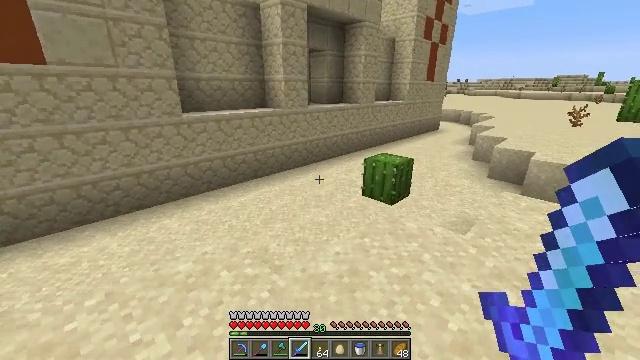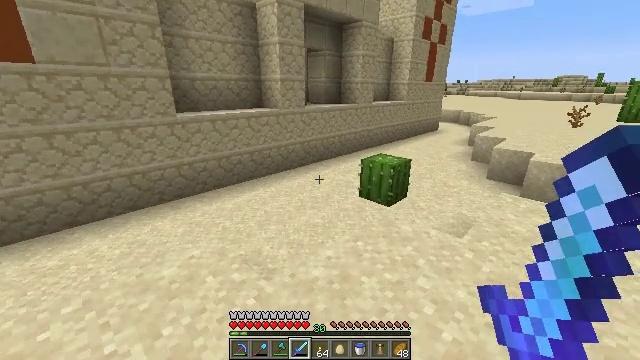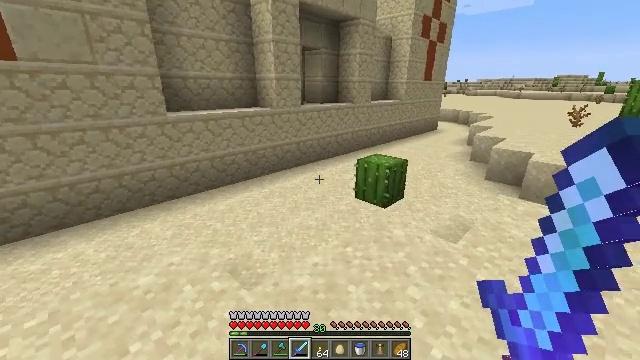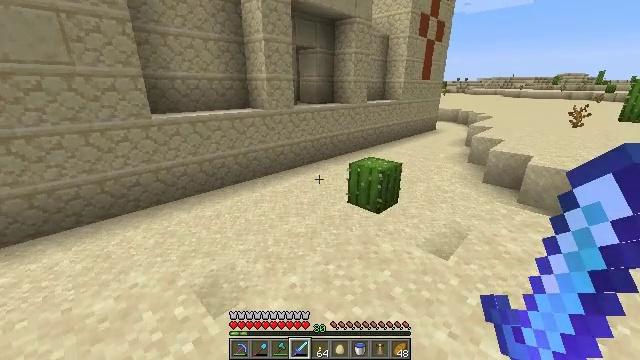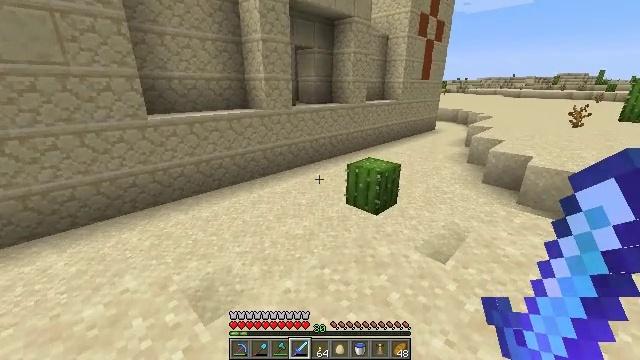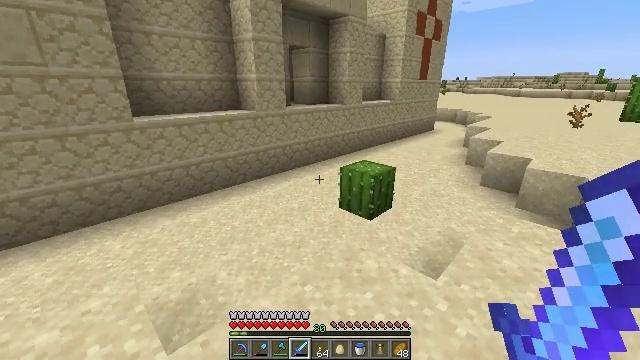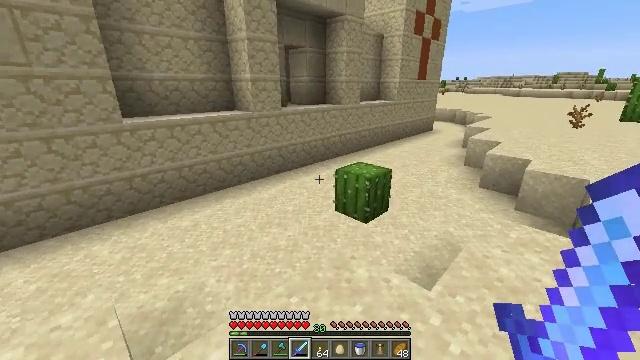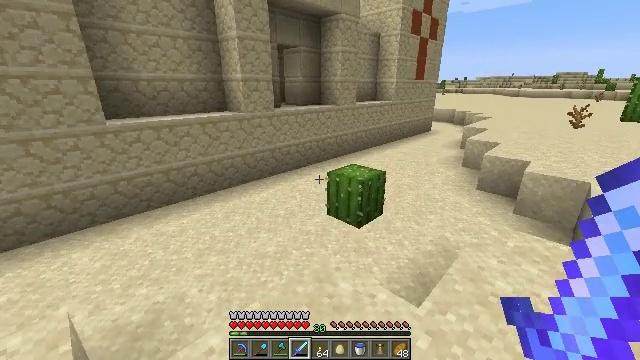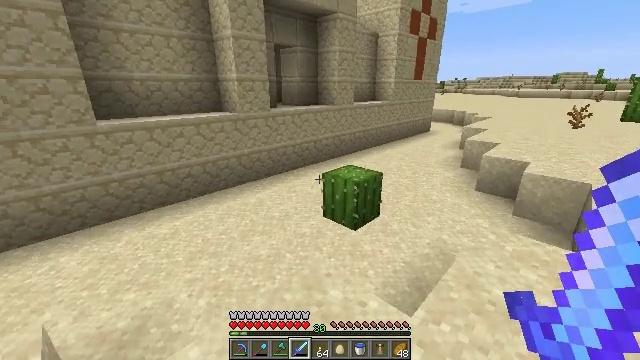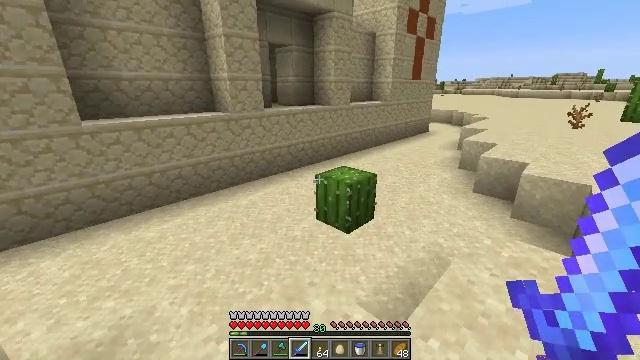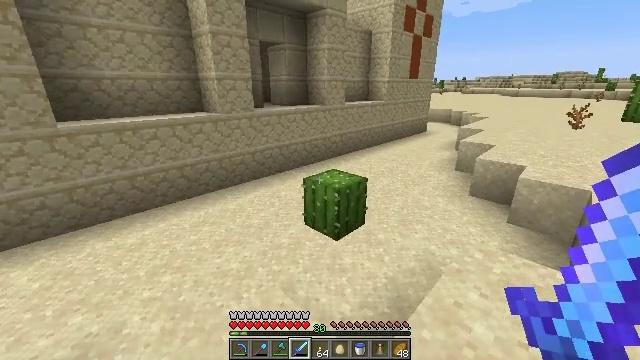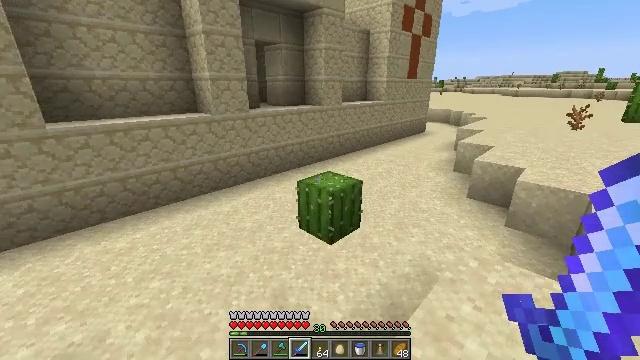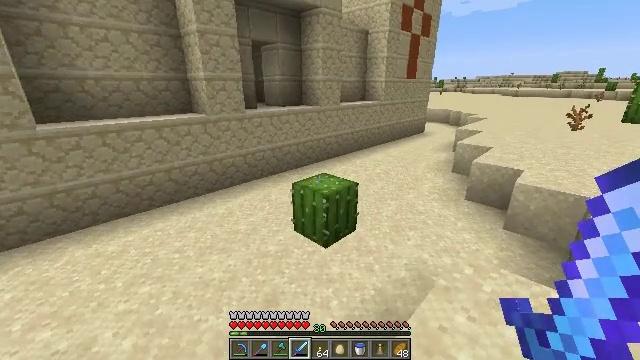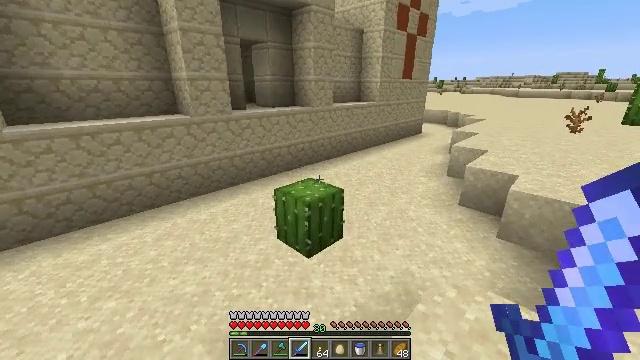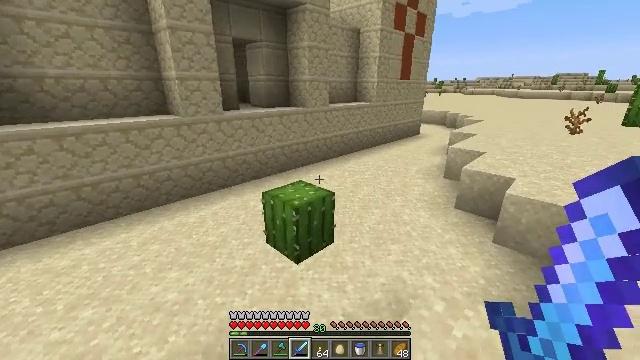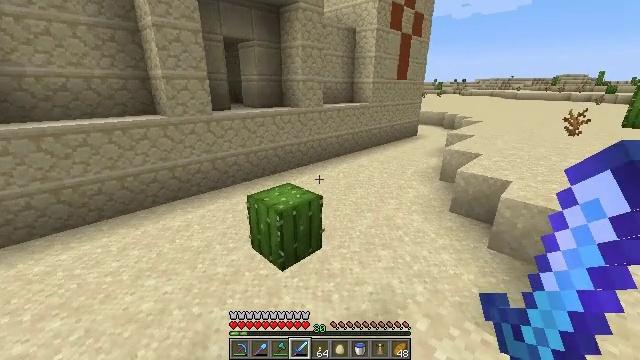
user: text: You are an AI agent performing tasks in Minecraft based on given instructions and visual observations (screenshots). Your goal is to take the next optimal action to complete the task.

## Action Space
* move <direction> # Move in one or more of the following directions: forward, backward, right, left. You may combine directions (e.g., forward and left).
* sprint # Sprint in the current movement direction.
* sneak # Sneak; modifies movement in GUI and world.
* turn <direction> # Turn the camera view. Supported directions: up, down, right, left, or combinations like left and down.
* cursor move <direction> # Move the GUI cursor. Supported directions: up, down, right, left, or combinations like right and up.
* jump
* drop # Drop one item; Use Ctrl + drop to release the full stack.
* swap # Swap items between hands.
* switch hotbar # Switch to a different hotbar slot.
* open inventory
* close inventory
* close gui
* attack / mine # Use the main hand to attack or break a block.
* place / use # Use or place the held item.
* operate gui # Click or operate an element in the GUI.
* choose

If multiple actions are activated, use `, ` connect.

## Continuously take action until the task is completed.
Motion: motion action
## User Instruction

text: Dig up the sandstone.
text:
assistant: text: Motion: move forward and move right
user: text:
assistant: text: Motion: move forward and move right
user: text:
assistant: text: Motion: move forward and move right
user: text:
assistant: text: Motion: move forward and move right
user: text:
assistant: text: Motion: move forward and move right
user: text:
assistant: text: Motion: move forward and move right
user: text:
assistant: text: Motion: move forward and move right
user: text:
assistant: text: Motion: move forward and move right
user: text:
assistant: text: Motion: move forward and move right
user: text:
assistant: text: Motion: move forward and move right
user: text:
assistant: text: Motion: move forward and move right
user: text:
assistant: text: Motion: move forward and move right
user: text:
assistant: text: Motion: move forward and move right
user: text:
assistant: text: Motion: move forward and move right
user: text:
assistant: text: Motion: move forward and move right
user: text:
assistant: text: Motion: move forward and move right
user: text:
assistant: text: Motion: move forward and move right
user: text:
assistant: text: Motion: move forward and move right
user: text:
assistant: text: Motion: move forward and move right, turn left, switch to hotbar 1
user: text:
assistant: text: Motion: move forward and move right, turn left, switch to hotbar 1
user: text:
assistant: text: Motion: move forward and move right, turn left, switch to hotbar 1
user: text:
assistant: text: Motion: move forward and move right, turn left, switch to hotbar 1
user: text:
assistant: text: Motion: move forward and move right, turn left
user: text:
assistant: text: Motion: move forward and move right, turn left
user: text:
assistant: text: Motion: move forward and move right, turn left
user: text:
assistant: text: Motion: move forward and move right, turn left
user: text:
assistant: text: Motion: move forward and move right, turn left
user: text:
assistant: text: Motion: move forward and move right, turn left
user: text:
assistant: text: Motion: move forward and move right, turn left
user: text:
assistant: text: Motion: move forward and move right, turn left